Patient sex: M
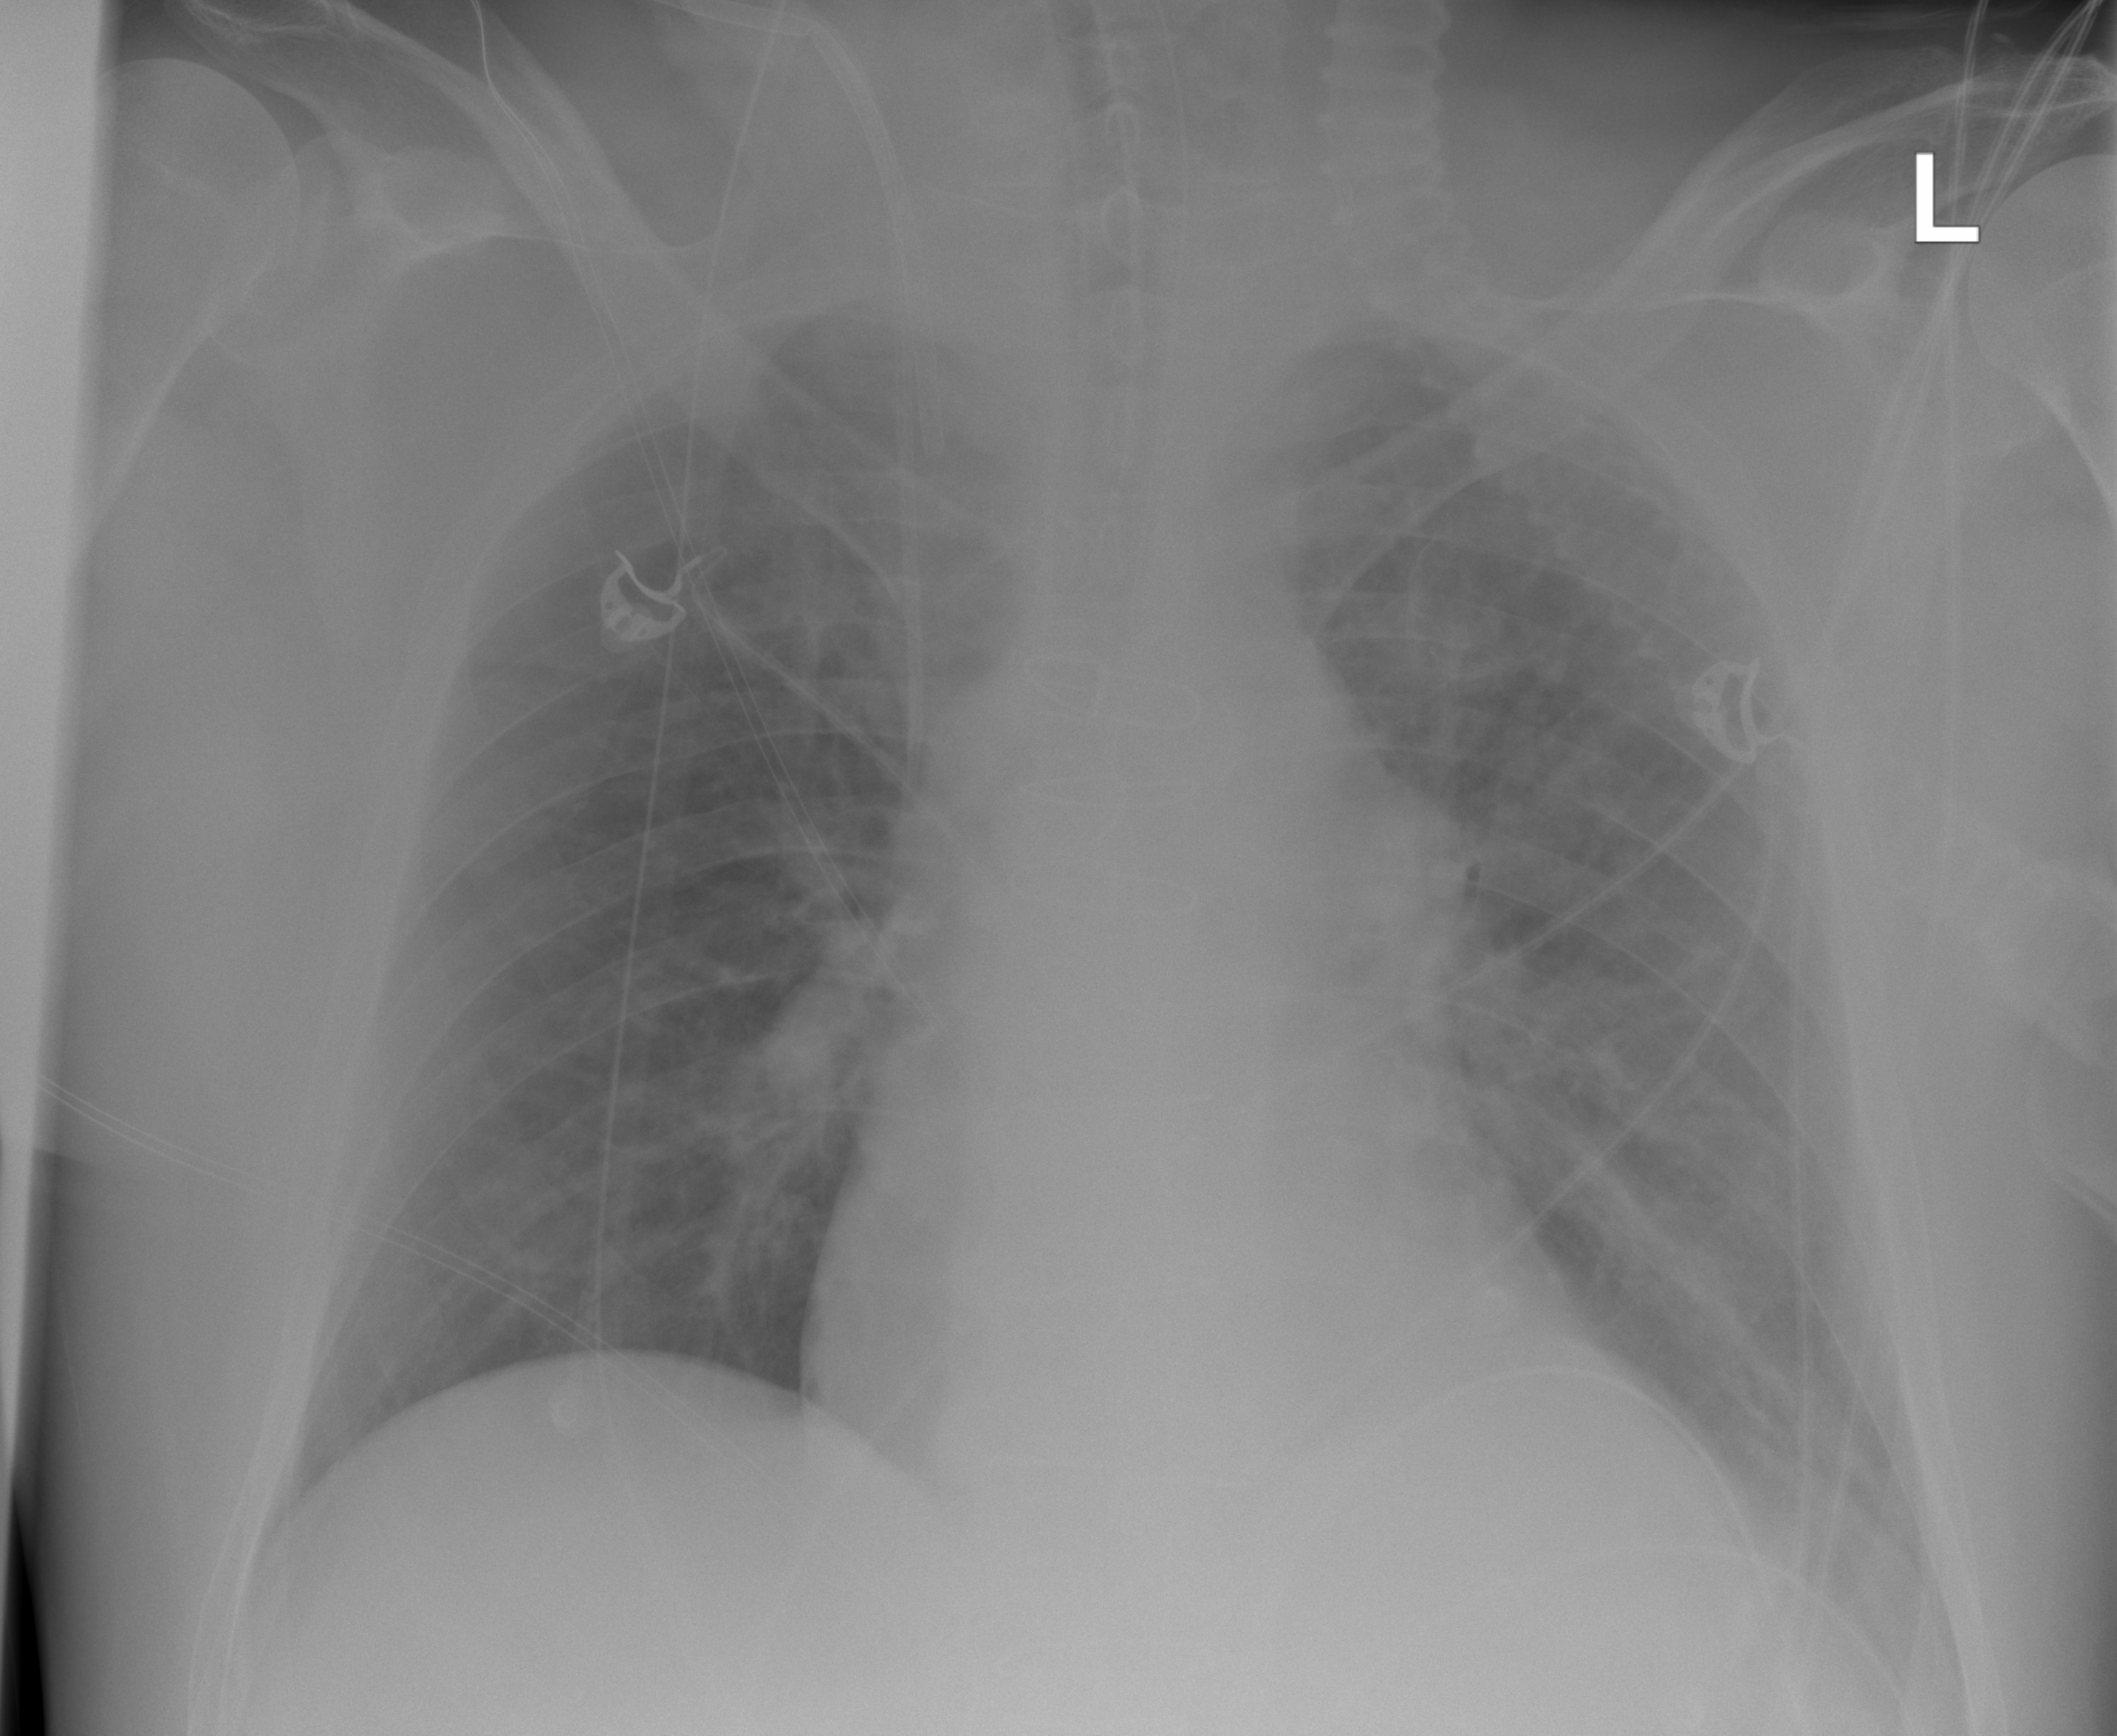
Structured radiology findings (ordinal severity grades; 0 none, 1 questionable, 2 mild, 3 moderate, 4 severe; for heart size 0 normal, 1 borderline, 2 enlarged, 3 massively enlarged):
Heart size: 0
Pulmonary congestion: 0
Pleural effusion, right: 0
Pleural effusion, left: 2
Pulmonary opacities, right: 0
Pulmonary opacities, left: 0
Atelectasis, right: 0
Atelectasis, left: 2